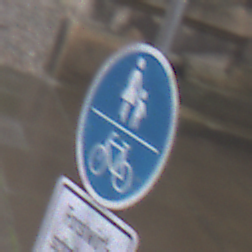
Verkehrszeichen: GemeinsamerGehUndRadweg
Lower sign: BesondereFahrzeugeUndTransportgueter7
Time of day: Midday
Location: Outdoor (Urban)
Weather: Overcast
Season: NotSpecified
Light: Natural